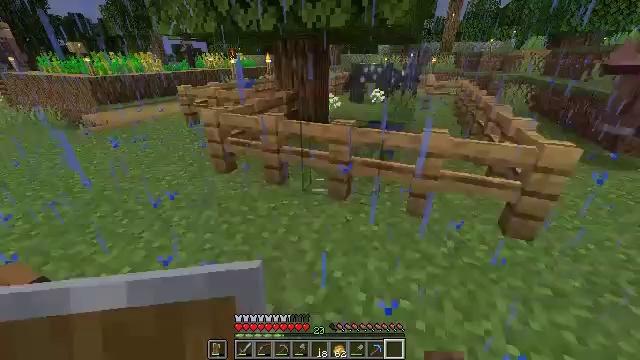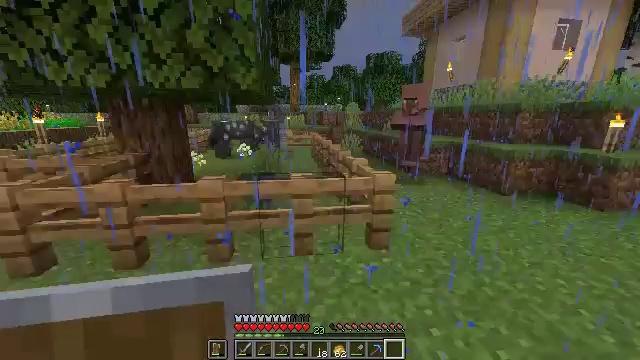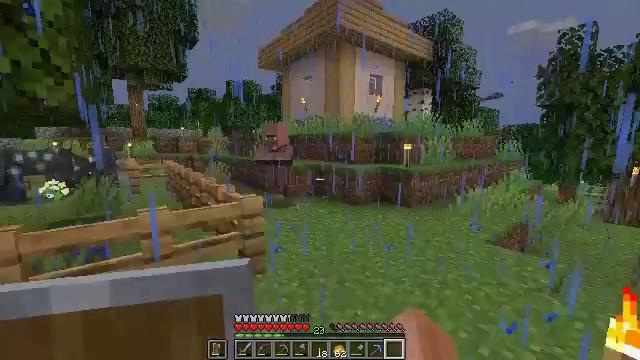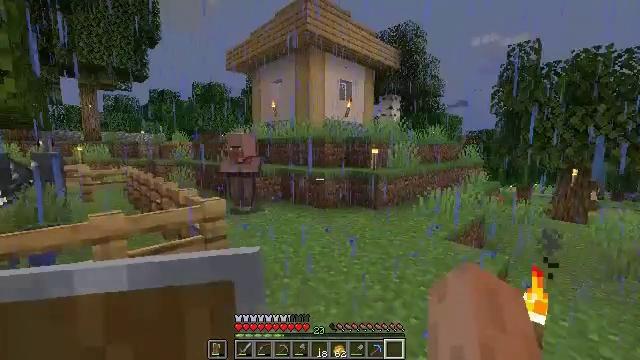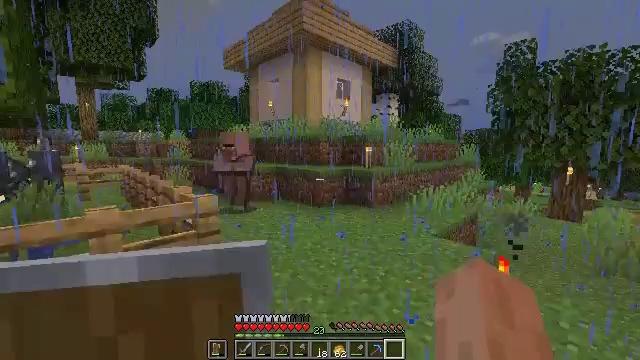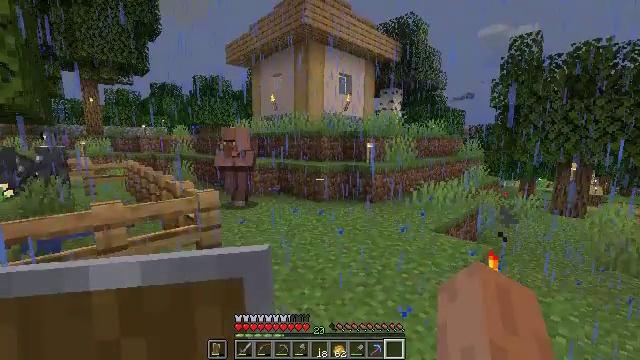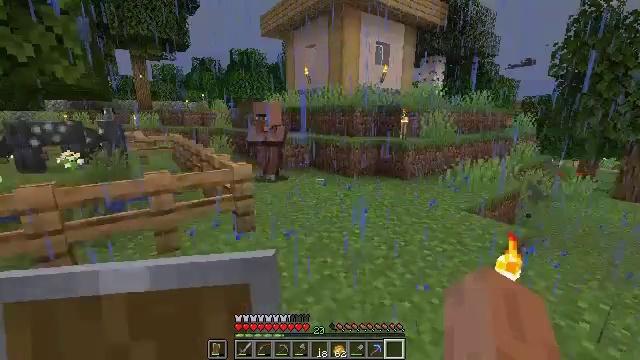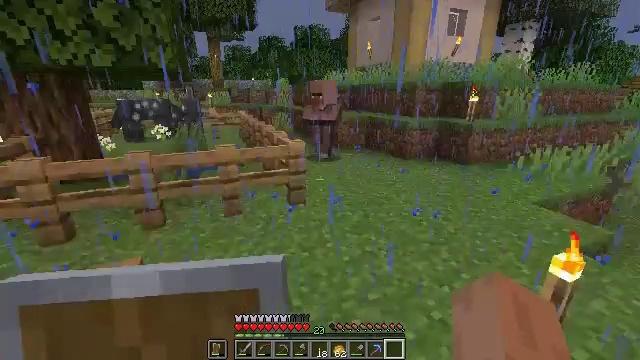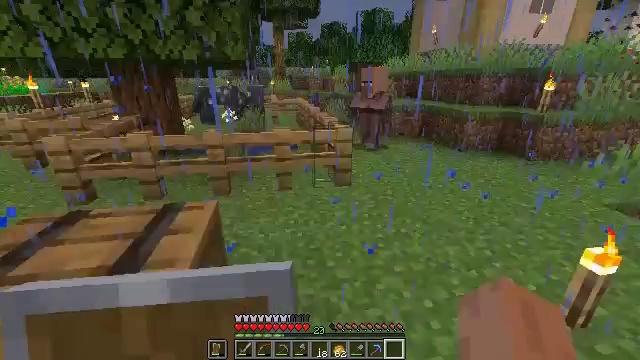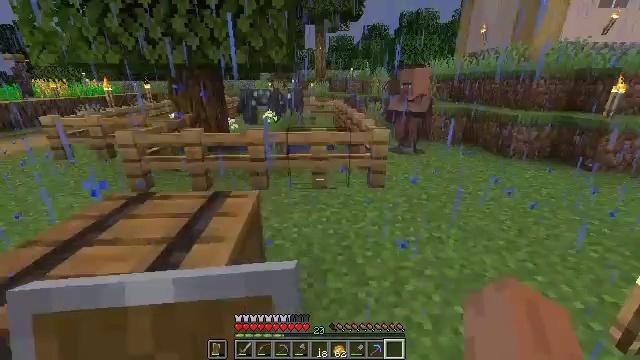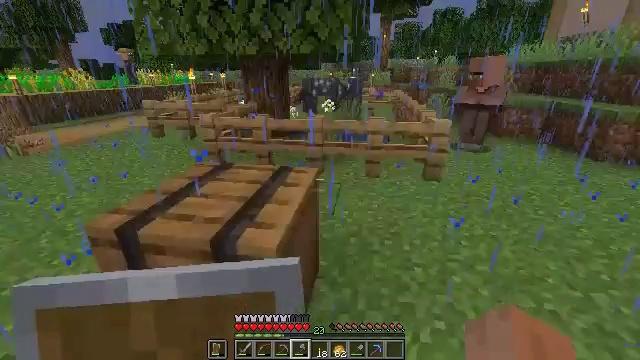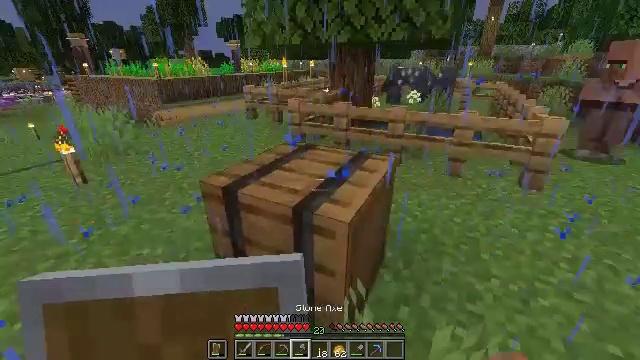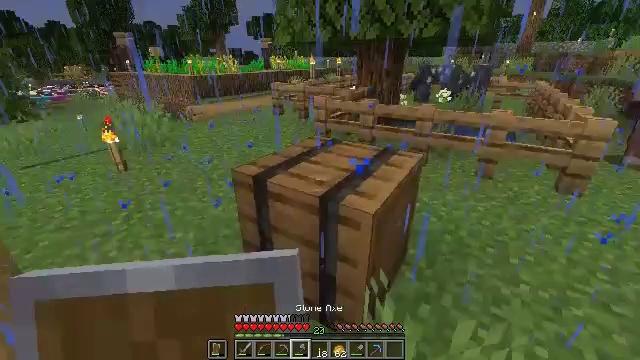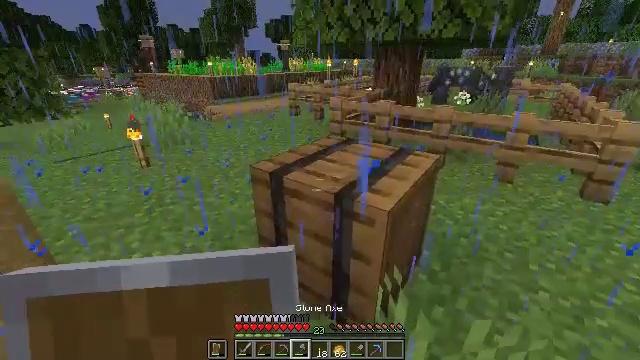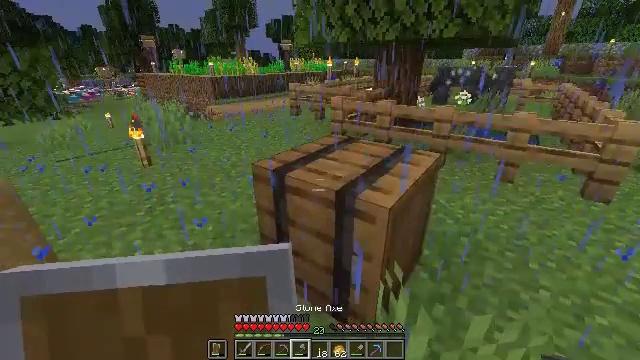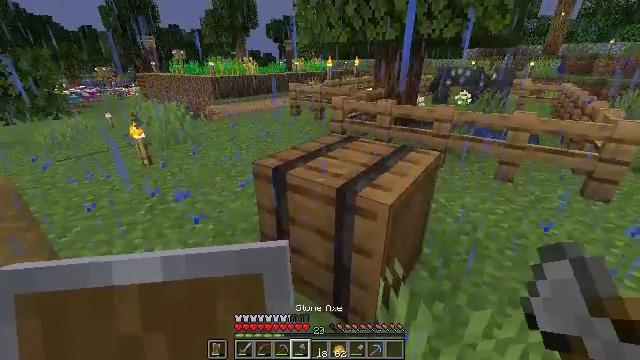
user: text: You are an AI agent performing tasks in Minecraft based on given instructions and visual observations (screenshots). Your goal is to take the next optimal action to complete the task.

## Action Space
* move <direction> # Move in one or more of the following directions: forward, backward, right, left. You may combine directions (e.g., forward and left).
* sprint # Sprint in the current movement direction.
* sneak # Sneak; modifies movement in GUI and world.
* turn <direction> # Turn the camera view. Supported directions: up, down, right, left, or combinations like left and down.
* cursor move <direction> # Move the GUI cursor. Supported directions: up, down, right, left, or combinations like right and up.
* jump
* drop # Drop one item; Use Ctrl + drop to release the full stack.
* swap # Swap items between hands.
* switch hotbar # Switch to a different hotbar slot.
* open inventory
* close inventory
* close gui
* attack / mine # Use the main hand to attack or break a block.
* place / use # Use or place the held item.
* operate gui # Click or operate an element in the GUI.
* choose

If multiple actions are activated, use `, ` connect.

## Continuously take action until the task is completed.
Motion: motion action
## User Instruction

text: Retrieve the barrel for inventory use.
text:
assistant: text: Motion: move back and move left, turn right and up
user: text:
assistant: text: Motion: move back, turn right and up
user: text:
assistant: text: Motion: move back, turn right and up
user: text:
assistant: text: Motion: move back
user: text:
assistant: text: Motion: move back and move right, turn down
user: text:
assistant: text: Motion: move back and move right, turn left and down
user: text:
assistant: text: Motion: move back and move right, turn left and down
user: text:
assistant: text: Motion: move back, turn left and down
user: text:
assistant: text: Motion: move back, turn left
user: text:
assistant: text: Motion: turn left and down, switch to hotbar 4
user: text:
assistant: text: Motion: turn left and down, switch to hotbar 4
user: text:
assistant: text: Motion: turn left
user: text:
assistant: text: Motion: turn left
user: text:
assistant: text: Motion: no_op
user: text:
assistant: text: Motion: no_op
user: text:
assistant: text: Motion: turn right and up
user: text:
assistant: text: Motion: turn right and up
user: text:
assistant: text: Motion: no_op
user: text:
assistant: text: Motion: turn left and down
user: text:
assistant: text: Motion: turn left and down, attack / mine
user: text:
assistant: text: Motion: attack / mine
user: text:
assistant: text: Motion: turn left, attack / mine
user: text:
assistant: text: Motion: attack / mine
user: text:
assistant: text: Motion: attack / mine
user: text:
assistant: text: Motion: attack / mine
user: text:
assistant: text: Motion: attack / mine
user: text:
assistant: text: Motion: attack / mine
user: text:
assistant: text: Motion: attack / mine
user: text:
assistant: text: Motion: attack / mine
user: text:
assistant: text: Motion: attack / mine